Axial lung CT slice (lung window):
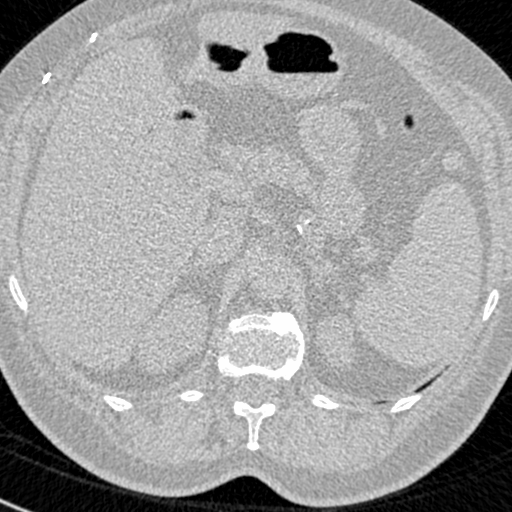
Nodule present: no